Question: I have a 'class Person' i would like to associate object of 'class Survey' with it. Of course 'Survey' consists of 'Question' objects and 'Question' consists of 'Answer' objects.
The problem is that if for example I have 10000 'Person's(tops) in database and every one of them will fullfil survey I might end up with 9999 redundant 'Question' or 'Survey' objects instead of just remembering the answers.
Accoridng to this tutorial: <URL>
I have done something like this:
'''
using System;
using System.Collections.Generic;
using System.ComponentModel;
using System.ComponentModel.DataAnnotations;
using System.Linq;
using System.Web;
namespace WebApplication2.Models {
public class Person {
public int Id { get; set; }
[DisplayName("First Name")]
public string FirstName { get; set; }
[DisplayName("Last Name")]
public string LastName { get; set; }
[DisplayName("Surveys")]
public virtual ICollection<Survey> Surveys { get; set; }
}
}
'''
and Survey part:
'''
using System;
using System.Collections.Generic;
using System.Linq;
using System.Web;
namespace WebApplication2.Models {
public class Question {
public int Id { set; get; }
public string QuestionText { set; get; }
public virtual ICollection<Answer> Answers { set; get; }
public string SelectedAnswer { set; get; }
public virtual Survey Survey { get; set; }
}
public class Answer {
public int Id { set; get; }
public string AnswerText { set; get; }
public virtual Question Question { get; set; }
}
public class Survey {
public int Id { set; get; }
public virtual ICollection<Question> Questions { set; get; }
public virtual Person Person { get; set; }
}
}
'''
but I feel this might end up with terrible amount of unecessary data.
How to solve this to avoid big amount of code while initializing those Surveys for every user and waste of memory.
Current version of code:
## Models/Survey.cs
'''
using System;
using System.Collections.Generic;
using System.Linq;
using System.Web;
namespace WebApplication2.Models {
public class Question {
public int Id { set; get; }
public string QuestionText { set; get; }
public virtual ICollection<Answer> Answers { set; get; }
public virtual Survey Survey { get; set; }
public string SelectedAnswer { set; get; } //this field is SET after clicking SAVE SURVEY button
/* public Question() {
Answers = new List<Answer>();
}*/
}
public class Answer {
public int Id { set; get; }
public string AnswerText { set; get; }
public virtual Question Question { get; set; }
public virtual ICollection<Person> Persons { get; set; }
}
public class Survey {
public int Id { set; get; }
public virtual ICollection<Question> Questions { set; get; }
/* public Survey() {
Questions = new List<Question>();
}*/
}
}
'''
## Models/Person.cs
'''
using System;
using System.Collections.Generic;
using System.ComponentModel;
using System.ComponentModel.DataAnnotations;
using System.Linq;
using System.Web;
namespace WebApplication2.Models {
public class Person {
public int Id { get; set; }
[DisplayName("First Name")]
public string FirstName { get; set; }
[DisplayName("Last Name")]
public string LastName { get; set; }
[DisplayName("Cell Number")]
public string CellNumber { get; set; }
[DisplayName("Secondary Number")]
public string SecondaryPhoneNumber { get; set; }
[DisplayName("Address")]
public string Address { get; set; }
[DisplayName("Date of Birth")]
[DisplayFormat(DataFormatString = "{0:d}", ApplyFormatInEditMode = true)]
public DateTime BirthDate { get; set; }
[DisplayName("Pesel")]
public string Pesel { get; set; }
[DataType(DataType.MultilineText)]
[DisplayName("Notes")]
public string Notes { get; set; }
public virtual ICollection<Meeting> Meetings { get; set; }
public int? StatusId { get; set; }
public virtual Status Status { get; set; }
[DisplayName("Agreed to process personal data processing")]
public bool PersonalDataProcessing { get; set; }
public virtual ICollection<Answer> Answers { get; set; }
}
}
'''
## View which shows all the Surveys _Survey1.cshtml (Partial View of Details.html):
'''
@using WebApplication2.Models
@model System.Tuple<Person, List<Survey>>
<hr />
<h1>Surveys</h1>
<input type="button" id="Coll" value="Collapse" onclick="javascript:CollapseDiv()" />
@*<p>
Number of Surveys: @Html.DisplayFor(x => Model.Item2.Count)
</p>*@
@{int i = 1;}
@foreach (var survey in Model.Item2) {
using (Html.BeginForm()) {
<h2>Survey @(i)</h2>
<p />
@Html.EditorFor(x => survey.Questions)
<button class='mybutton' type='button' onclick="javascript:SubmitClick(@Model.Item1.Id, @survey.Id.);" >Click Me</button>
}
i++;
<hr style="background-color:rgb(126, 126, 126);height: 5px" />
}
<hr />
'''
## EditorTemplates/Question.cshtml
'''
@model WebApplication2.Models.Question
<div>
@Html.HiddenFor(x => x.Id)
<h3> @Model.QuestionText </h3>
@foreach (var a in Model.Answers) {
<p>
@Html.RadioButtonFor(b => b.SelectedAnswer, a.Id) @a.AnswerText
</p>
}
</div>
'''
And the _Survey.cshtml view looks like:

When I click the Save Survey button I invoke method from 'Controllers/PersonController.cs':
'''
public void SubmitSurvey(int personId, int surveyId) {
//getting last selected answers from database and adding them to person
//----PSEUDO CODE---- just to demonstrate
Person person = db.findById(personId);
List<Question> list = dbFindById(surveyId).Questions;
person.Answers.Add(list);
//---PSEUDO CODE----
System.Diagnostics.Debug.WriteLine("UPDATING DATABASE");
}
'''
which suppose to add selected answers to the Person.
Selected answers before clicking Save Survey will be remembered on field 'public string SelectedAnswer { set; get; } //this field is SET after clicking SAVE button' in 'class Question', this is stated in 'EditorTemplates.Question.cshtml'.
: My concern is: if 2 users(on different PCs) will open 2 people(different) and try to submit the same surveys at the same time (There are only 2 surveys in database and there is only one field SelectedAnswer in every Question) will their request cross each other on server side?
For instance by same results of the survey will be saved for both people? Or their answers will mix?
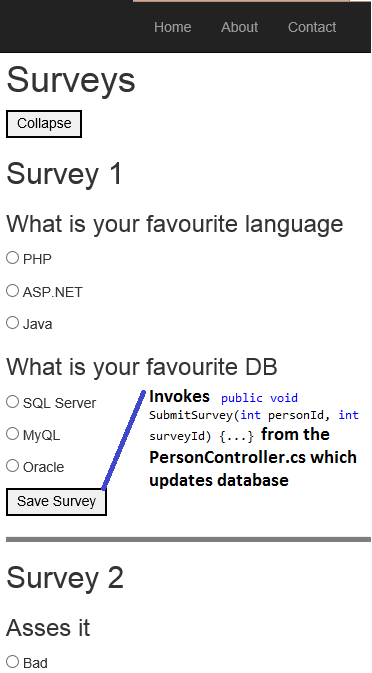
Answer: So based on the conversation in chat, the refactoring is as follows:
Remove the references between 'Person' and 'Survey'
Add 'ICollection<Person> People' to 'Answer', Add 'ICollection<Answer> Answers' to 'Person'
use <URL> to create a many to many relationship between 'Person' and 'Answer' as follows:
'modelbuilder.Entity<Person>().HasMany(p => p.Answers).WithMany(a => a.People)'